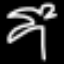
Label: palm tree